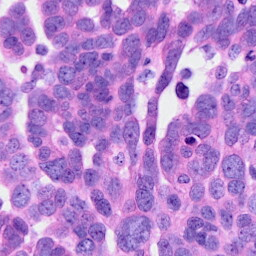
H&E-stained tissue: Ovarian